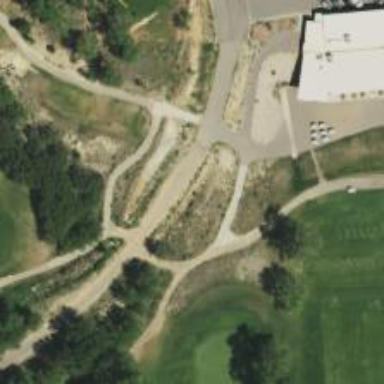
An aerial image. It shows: Path for both road and golf.